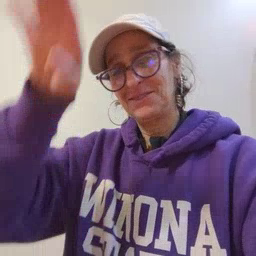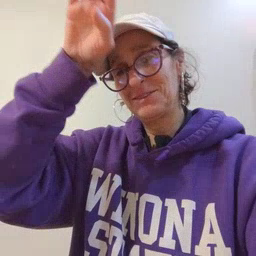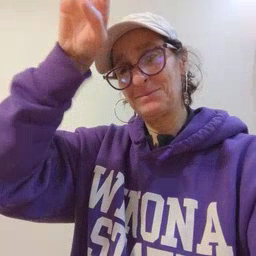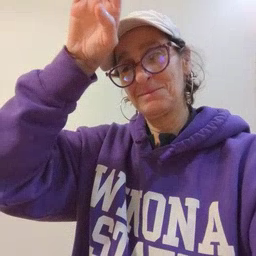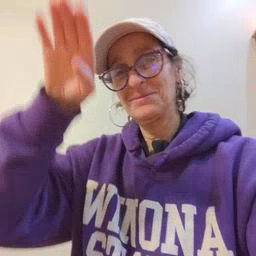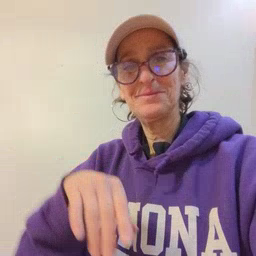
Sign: fireman